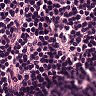
Metastatic tissue present: no